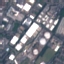
Land use / land cover class: Industrial